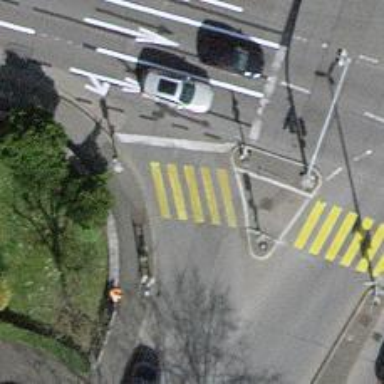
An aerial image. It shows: Crossing with traffic signals.